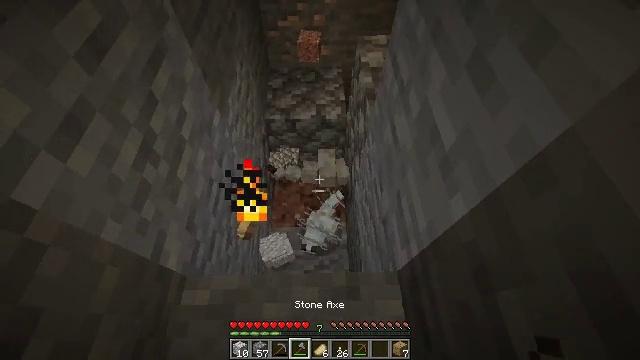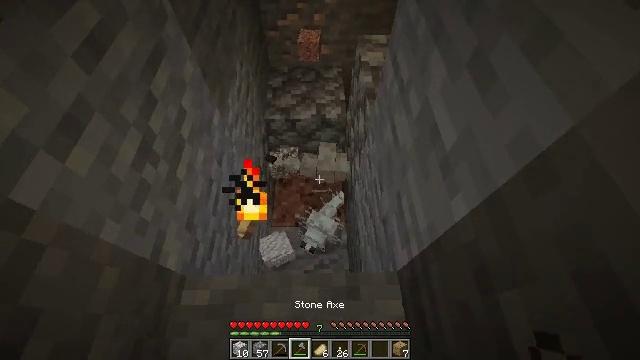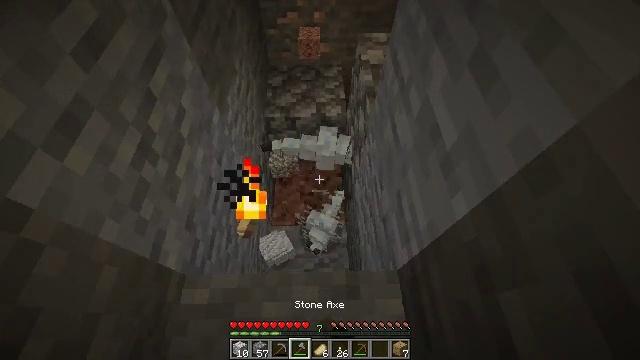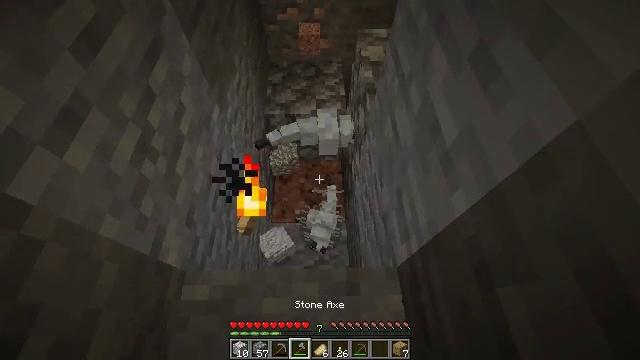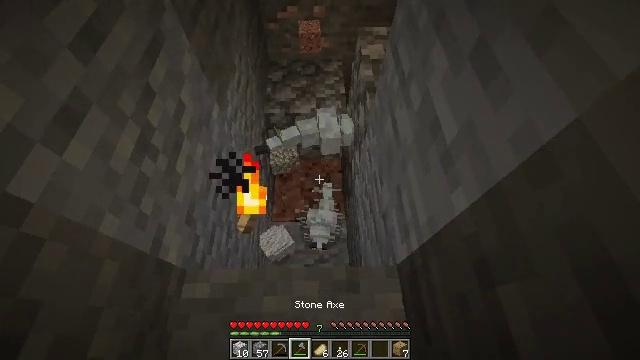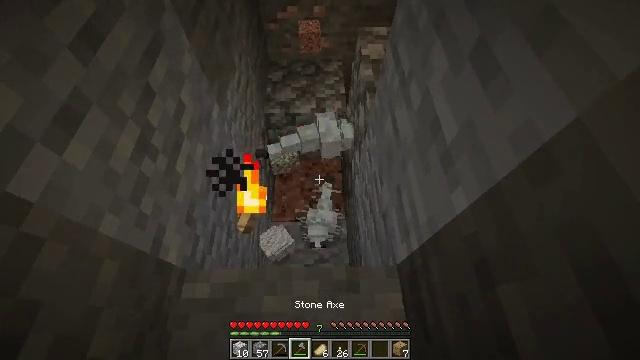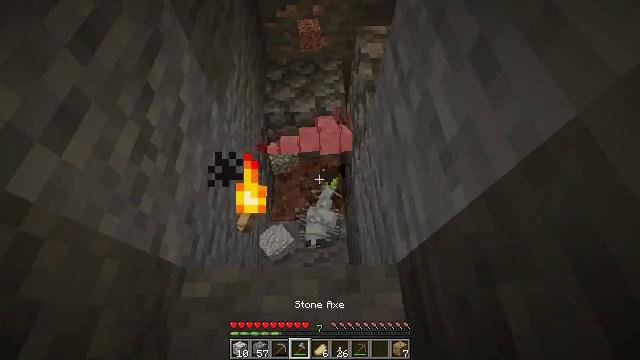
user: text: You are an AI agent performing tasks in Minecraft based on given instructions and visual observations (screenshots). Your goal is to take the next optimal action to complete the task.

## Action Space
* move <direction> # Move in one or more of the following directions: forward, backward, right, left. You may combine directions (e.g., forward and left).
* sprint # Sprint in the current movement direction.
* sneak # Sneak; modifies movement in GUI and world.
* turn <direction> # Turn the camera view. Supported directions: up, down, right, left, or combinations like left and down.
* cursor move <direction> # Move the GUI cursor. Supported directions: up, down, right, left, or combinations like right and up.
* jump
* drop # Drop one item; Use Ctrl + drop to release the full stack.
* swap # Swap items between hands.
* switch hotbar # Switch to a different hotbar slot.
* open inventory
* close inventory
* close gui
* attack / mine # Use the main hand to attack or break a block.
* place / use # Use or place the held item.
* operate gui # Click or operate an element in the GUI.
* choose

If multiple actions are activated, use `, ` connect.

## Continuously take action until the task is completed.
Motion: motion action
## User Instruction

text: Kill a silverfish.
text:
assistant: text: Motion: sneak, attack / mine
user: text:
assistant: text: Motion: sneak, attack / mine
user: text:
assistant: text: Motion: sneak, attack / mine
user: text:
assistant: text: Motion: sneak, attack / mine
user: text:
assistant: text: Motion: sneak
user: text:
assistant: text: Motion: sneak
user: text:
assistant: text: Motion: sneak